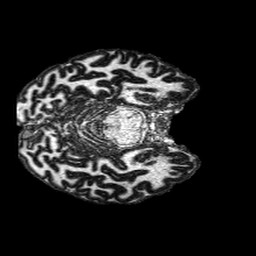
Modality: MP2RAGE
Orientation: axial